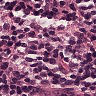
Metastatic tissue present: no